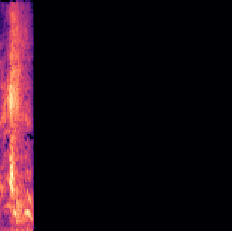
Sound class: Person sneeze